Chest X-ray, PA view. Patient: 63 years old, sex F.
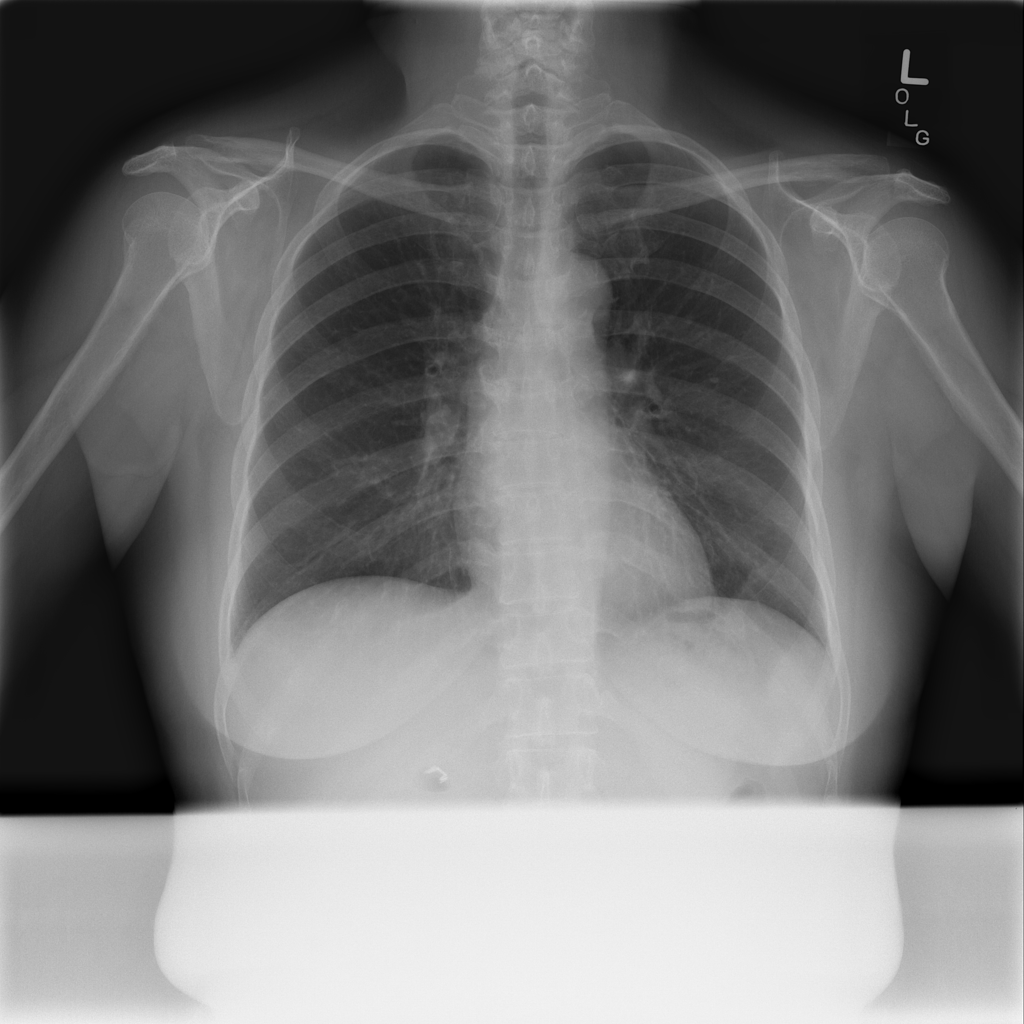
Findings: No Finding